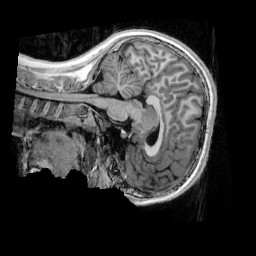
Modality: UNIT1_denoised
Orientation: sagittal
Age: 11
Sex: female
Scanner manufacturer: siemens
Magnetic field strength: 3 T
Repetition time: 4 s
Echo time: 0.00303 s